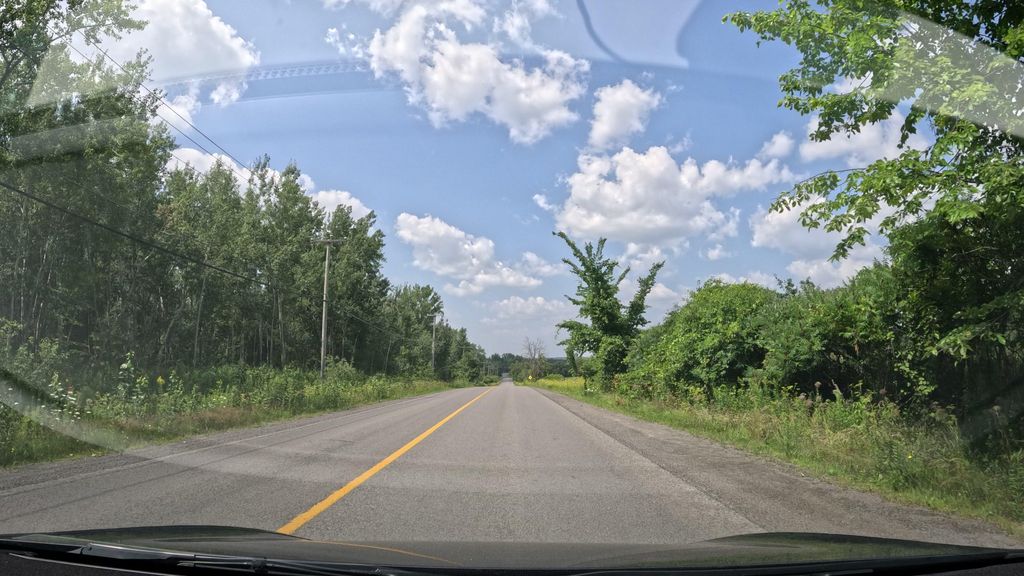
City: montreal